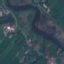
Land use / land cover class: River